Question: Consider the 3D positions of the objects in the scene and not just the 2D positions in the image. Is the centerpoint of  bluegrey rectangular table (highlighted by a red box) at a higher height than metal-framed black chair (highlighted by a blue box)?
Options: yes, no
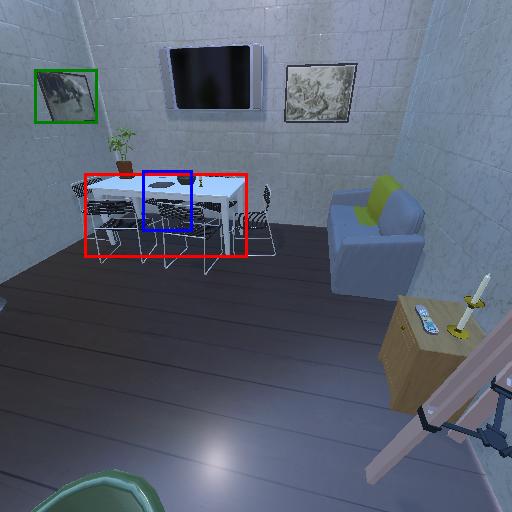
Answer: yes